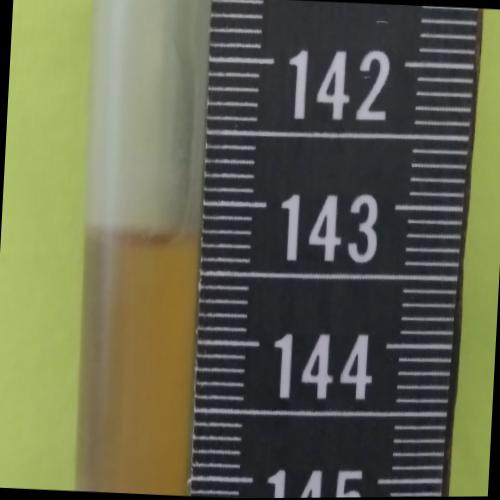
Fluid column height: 143.3 cm